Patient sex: M
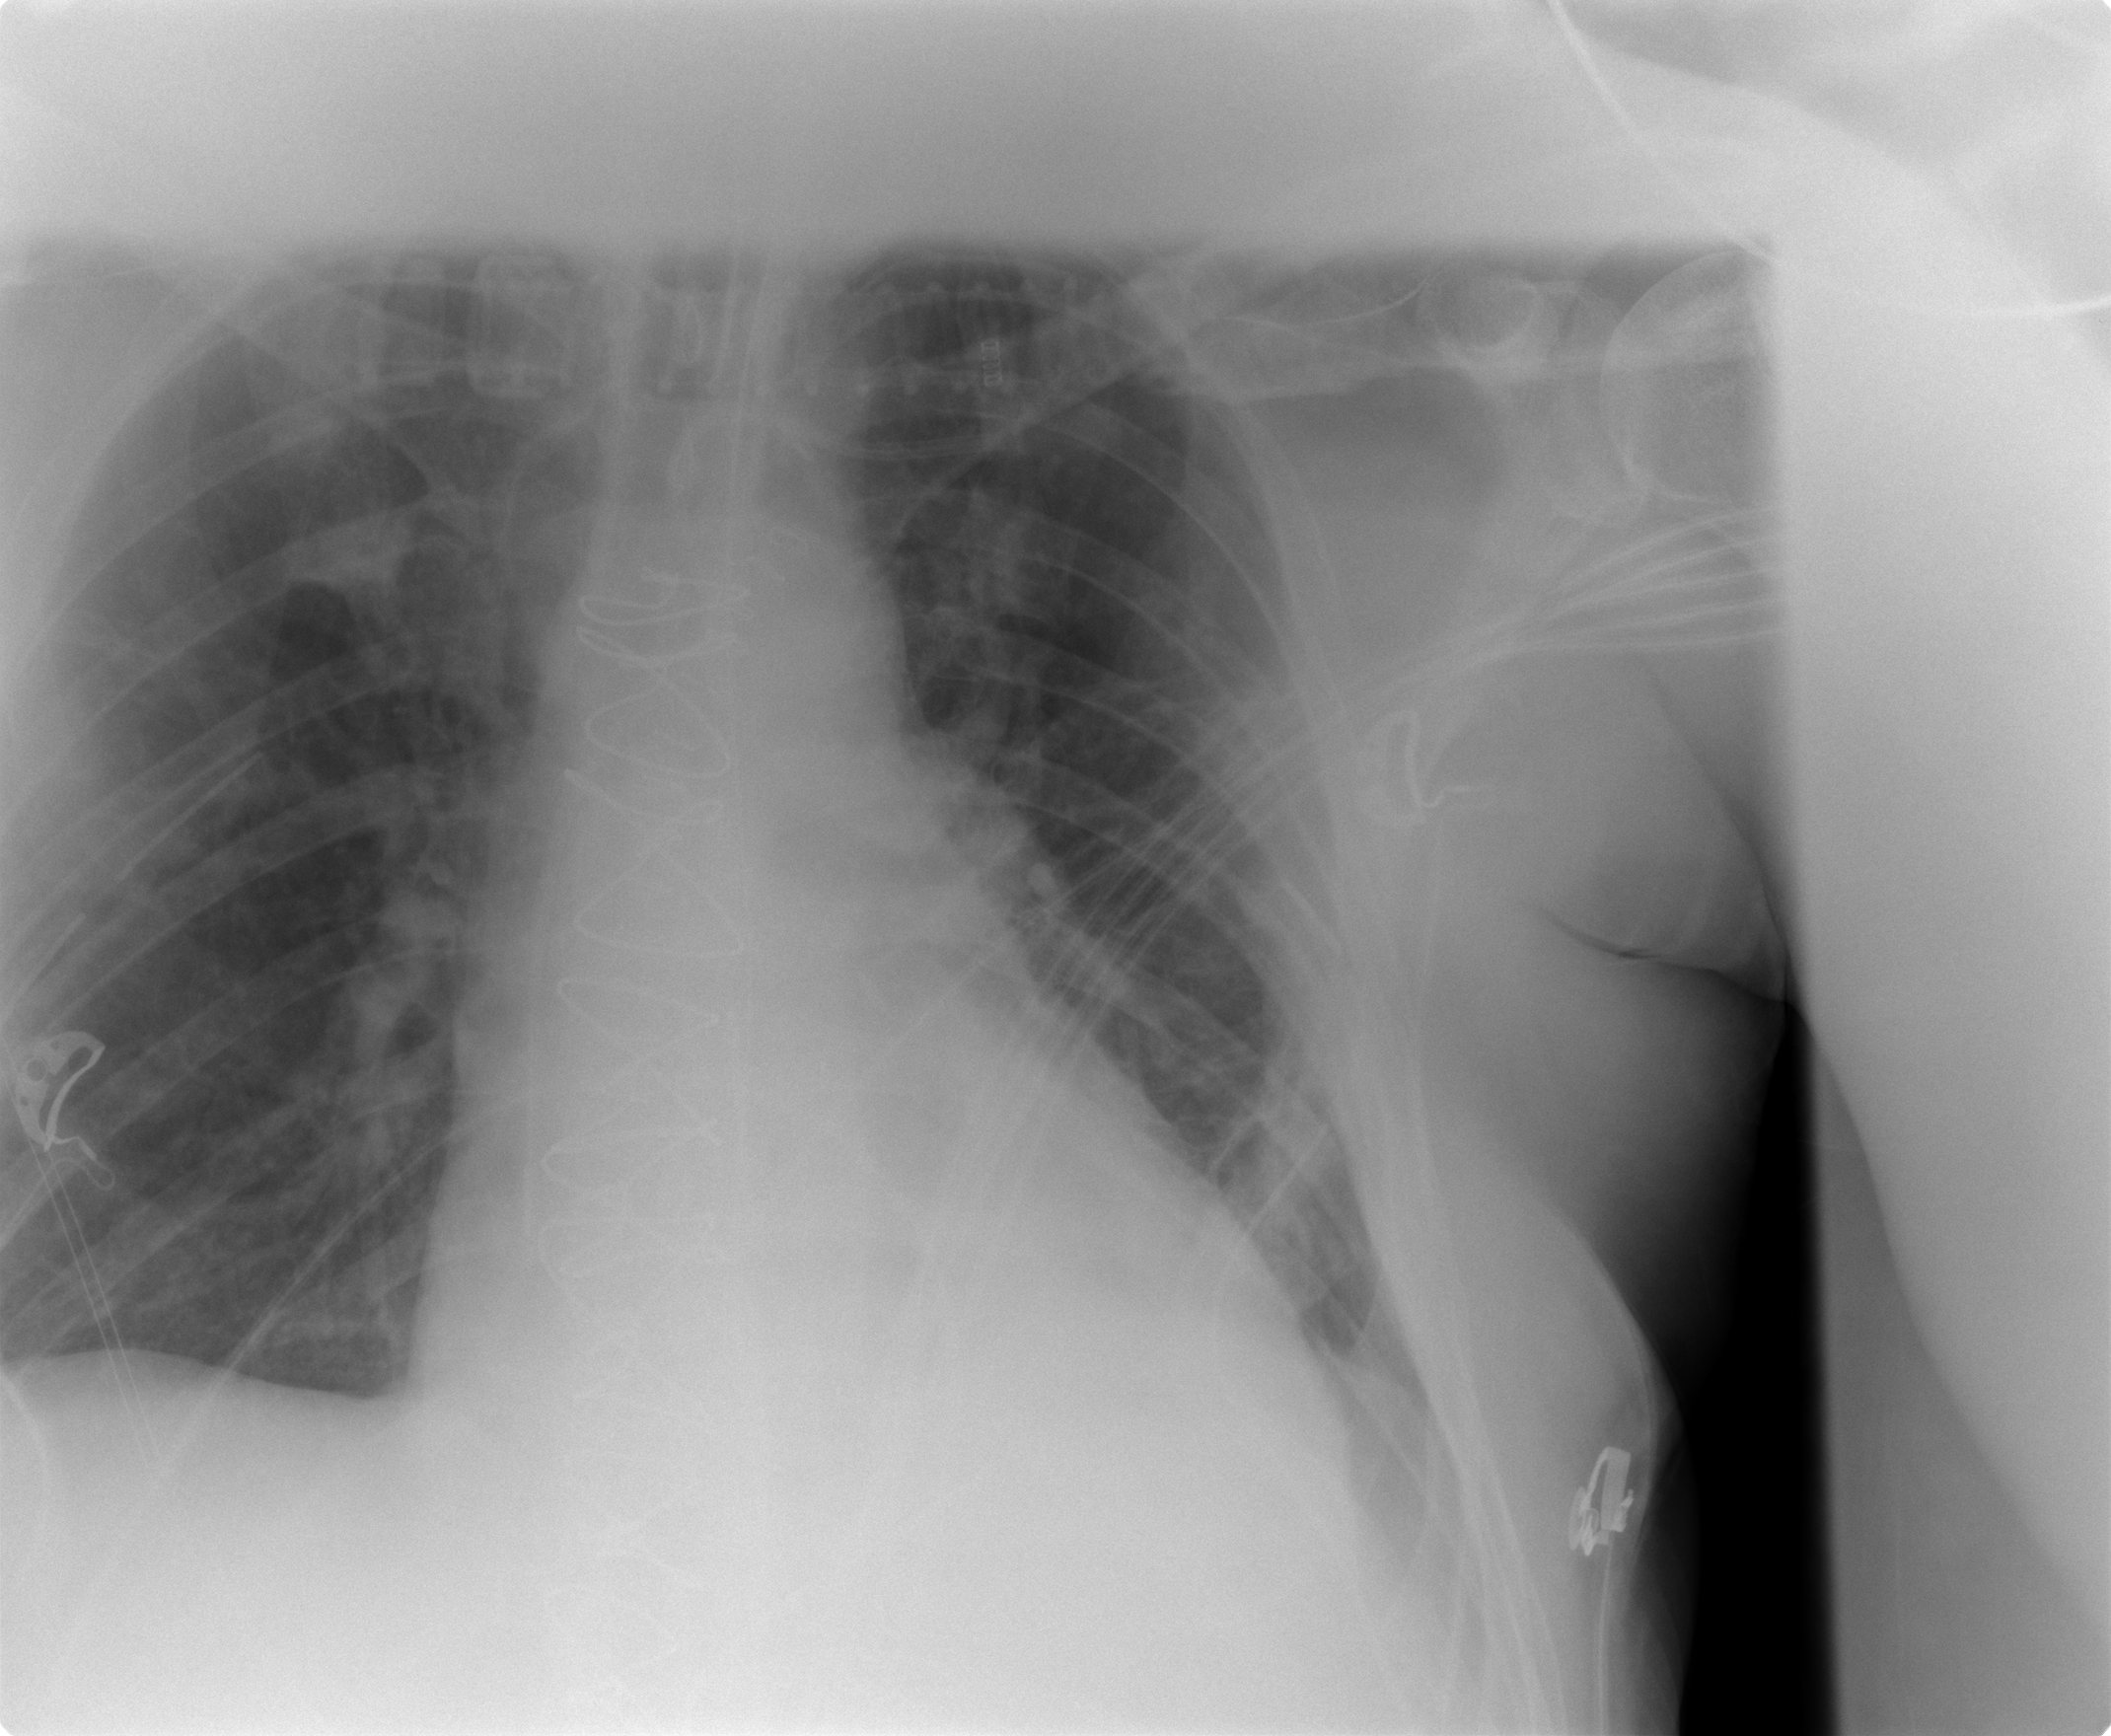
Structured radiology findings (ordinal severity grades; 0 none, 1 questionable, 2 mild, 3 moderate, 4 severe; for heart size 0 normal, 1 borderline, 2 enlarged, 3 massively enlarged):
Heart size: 2
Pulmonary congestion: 1
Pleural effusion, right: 0
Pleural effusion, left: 2
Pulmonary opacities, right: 1
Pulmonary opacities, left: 1
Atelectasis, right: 2
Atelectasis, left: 2